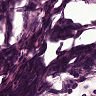
Metastatic tissue present: no